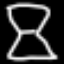
Label: hourglass